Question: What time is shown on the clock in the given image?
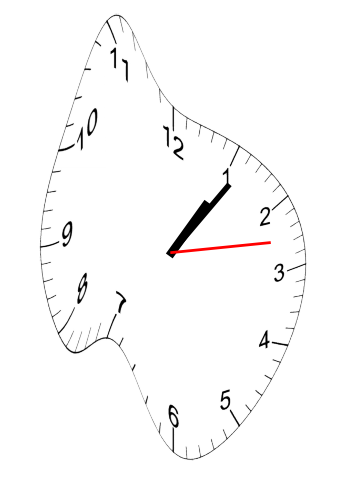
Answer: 01:06:13